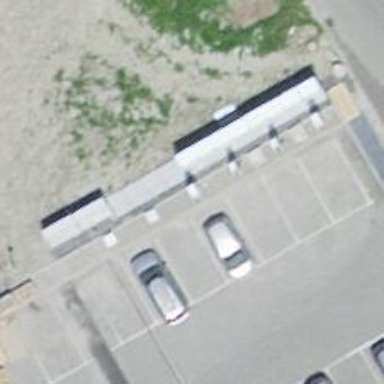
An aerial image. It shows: Charging station.